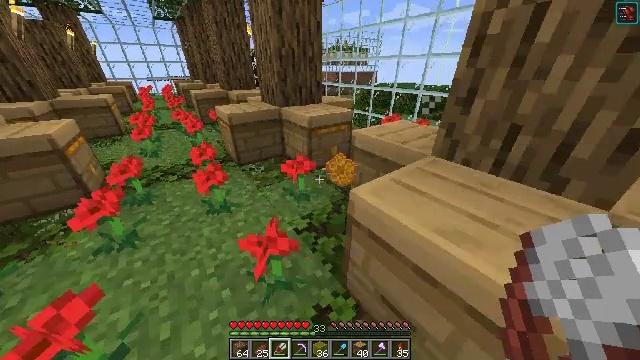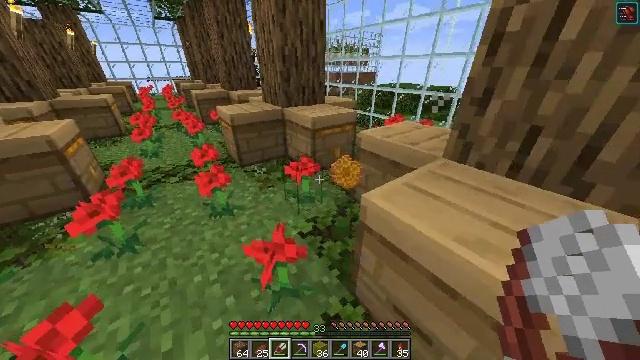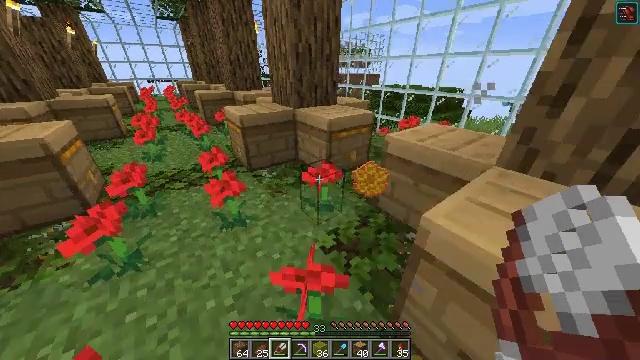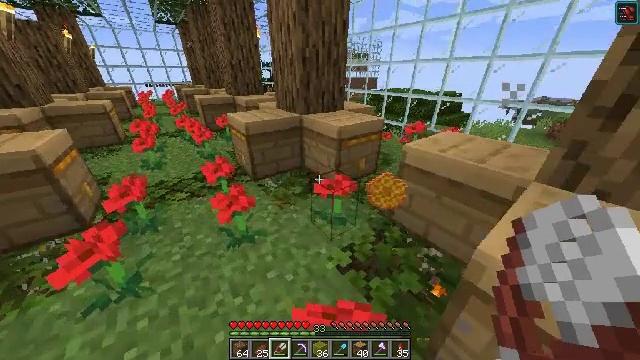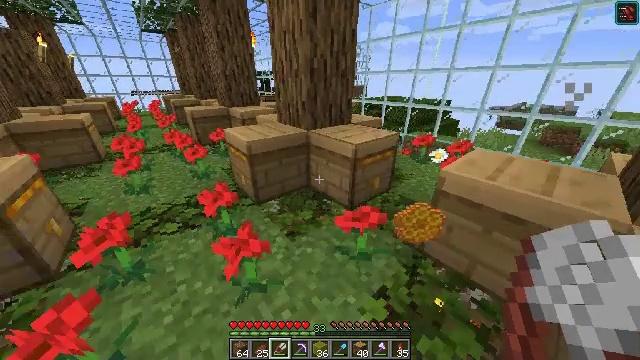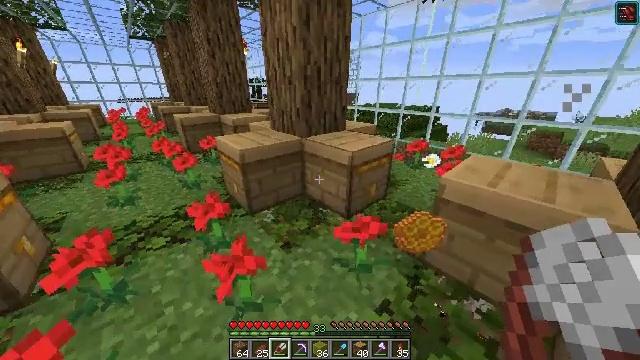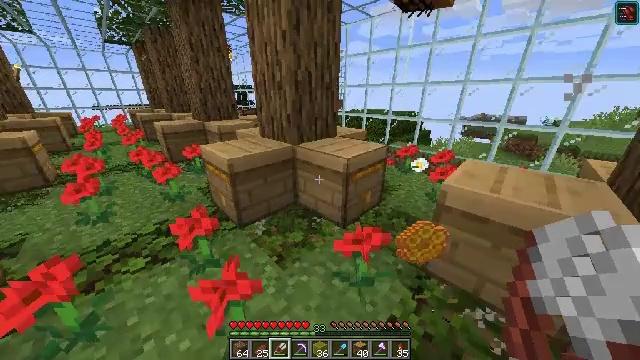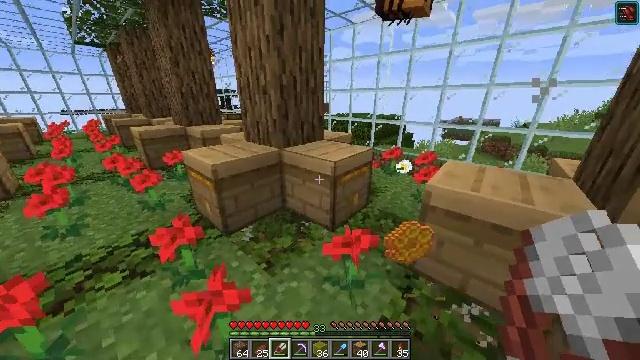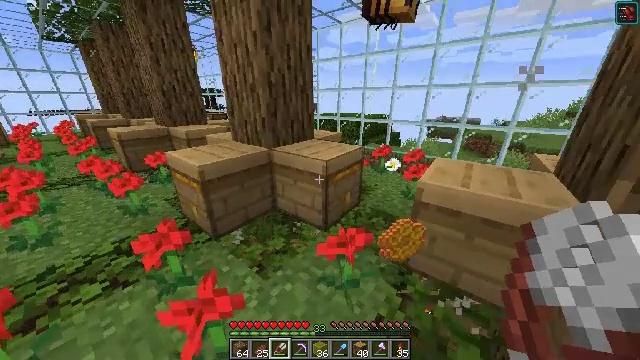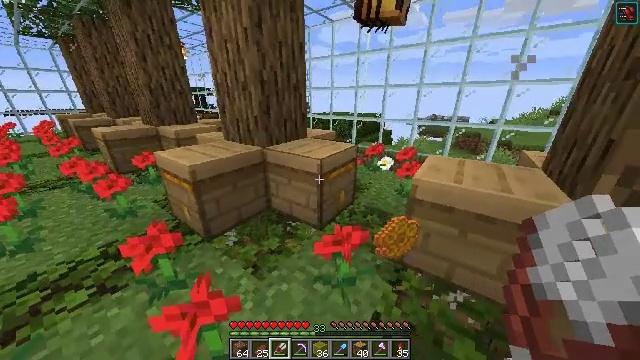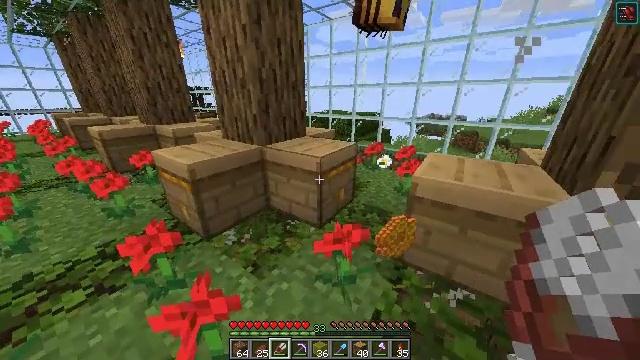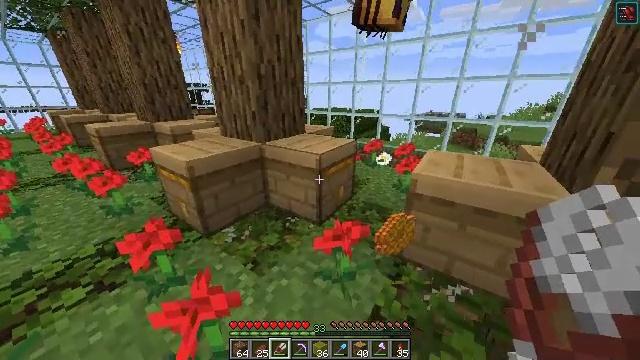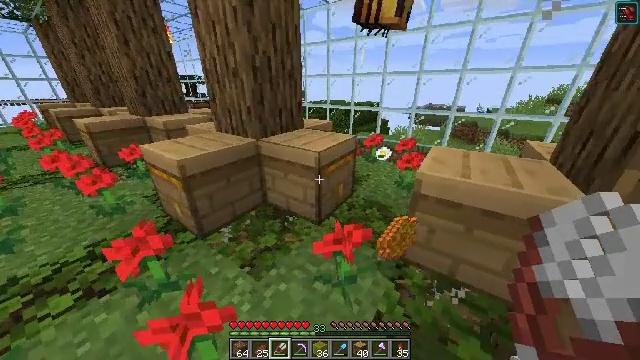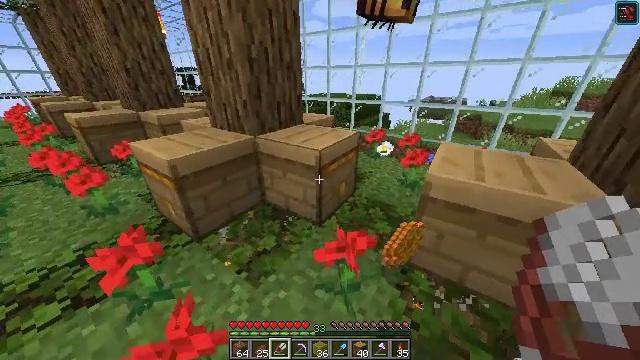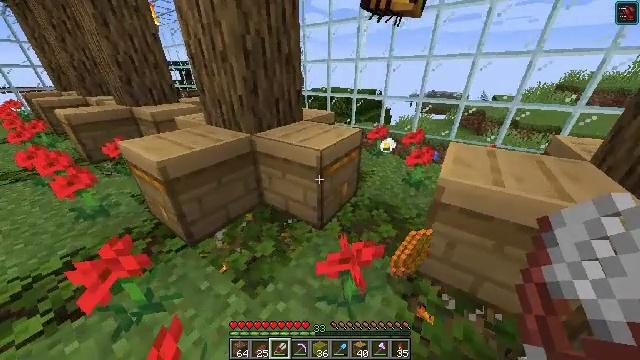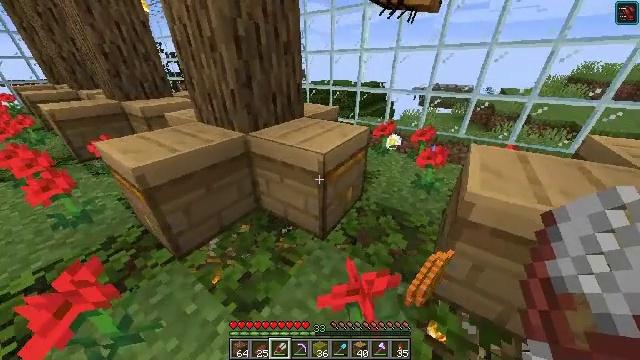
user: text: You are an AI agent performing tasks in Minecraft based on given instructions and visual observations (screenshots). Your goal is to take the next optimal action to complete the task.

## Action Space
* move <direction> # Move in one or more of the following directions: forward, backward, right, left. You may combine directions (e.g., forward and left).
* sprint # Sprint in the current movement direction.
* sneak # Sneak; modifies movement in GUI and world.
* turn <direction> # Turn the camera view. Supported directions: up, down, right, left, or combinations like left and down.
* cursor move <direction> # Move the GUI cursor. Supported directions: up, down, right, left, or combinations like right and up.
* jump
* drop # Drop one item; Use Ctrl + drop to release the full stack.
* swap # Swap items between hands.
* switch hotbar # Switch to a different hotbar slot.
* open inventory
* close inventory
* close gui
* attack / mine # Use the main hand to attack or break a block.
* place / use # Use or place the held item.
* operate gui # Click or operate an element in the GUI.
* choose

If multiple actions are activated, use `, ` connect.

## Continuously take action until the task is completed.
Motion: motion action
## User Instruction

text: Open the crafting table to make a honeycomb block with honeycombs.
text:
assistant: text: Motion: move forward and move left, attack / mine
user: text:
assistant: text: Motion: move forward and move left, attack / mine
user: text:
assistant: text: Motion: move forward and move left, turn up, attack / mine
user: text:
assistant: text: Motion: move forward, turn right and up, attack / mine
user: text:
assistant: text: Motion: turn right and up, attack / mine
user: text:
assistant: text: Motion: turn right and up, attack / mine
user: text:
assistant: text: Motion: turn right and up, attack / mine
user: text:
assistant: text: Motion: turn right, attack / mine
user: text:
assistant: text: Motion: turn right, attack / mine
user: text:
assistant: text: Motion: attack / mine
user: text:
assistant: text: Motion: attack / mine
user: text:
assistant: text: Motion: move forward, turn down, attack / mine
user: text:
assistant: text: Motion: move forward, turn down, attack / mine
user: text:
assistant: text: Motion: move forward, turn down, attack / mine
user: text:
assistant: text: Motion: turn down, attack / mine
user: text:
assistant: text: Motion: attack / mine
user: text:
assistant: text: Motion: attack / mine and use / place
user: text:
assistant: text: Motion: attack / mine and use / place
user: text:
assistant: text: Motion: turn left, attack / mine and use / place
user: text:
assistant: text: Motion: turn left, attack / mine
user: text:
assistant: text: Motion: turn left and up, attack / mine
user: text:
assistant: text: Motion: turn left and up, attack / mine
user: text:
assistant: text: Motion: attack / mine and use / place
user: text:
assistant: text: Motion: attack / mine and use / place
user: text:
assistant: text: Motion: attack / mine
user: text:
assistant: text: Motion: turn right and down, attack / mine
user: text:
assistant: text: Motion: turn right and down, attack / mine
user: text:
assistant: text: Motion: turn right and down, attack / mine
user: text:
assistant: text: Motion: turn right and down, attack / mine
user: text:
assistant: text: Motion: attack / mine